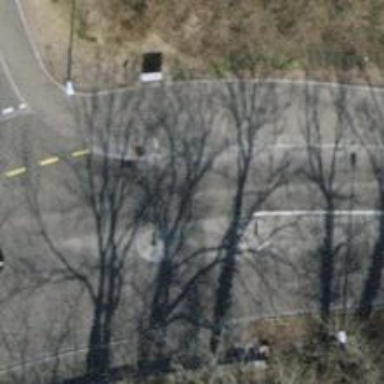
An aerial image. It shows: Unmarked crossing with pedestrian island.